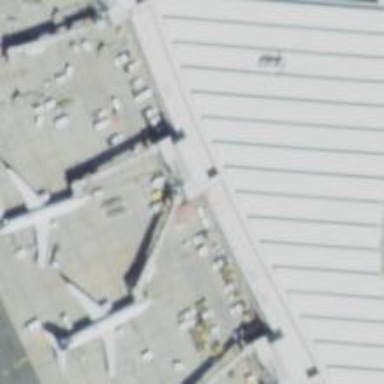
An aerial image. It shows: Airport gate.